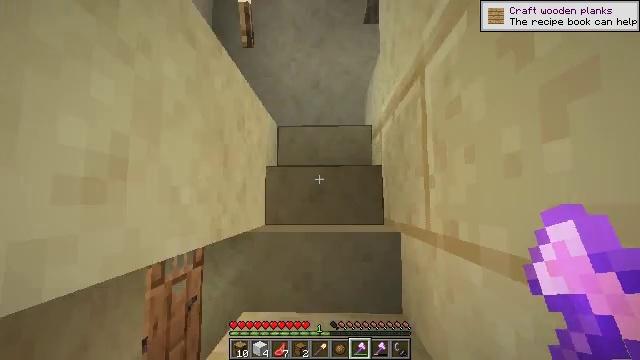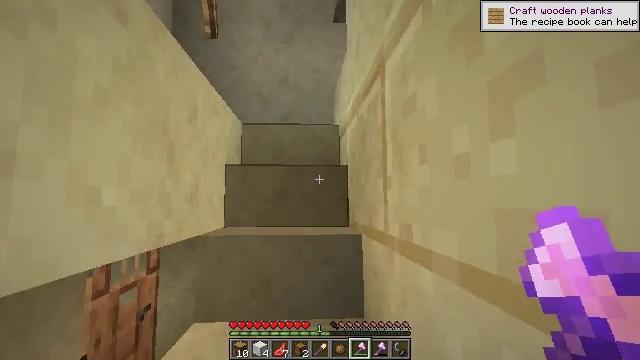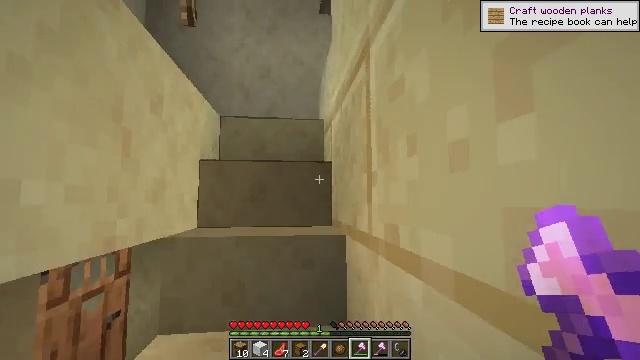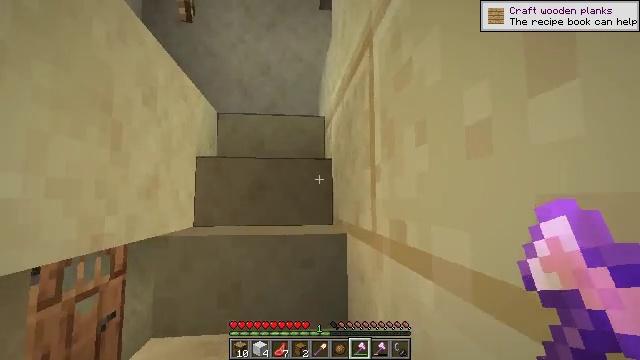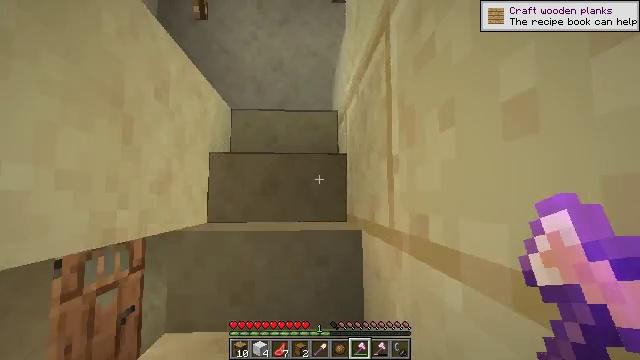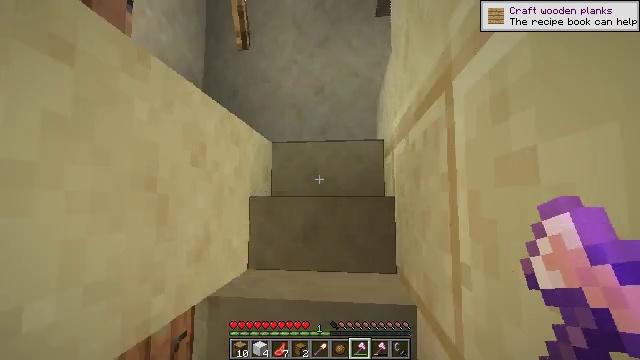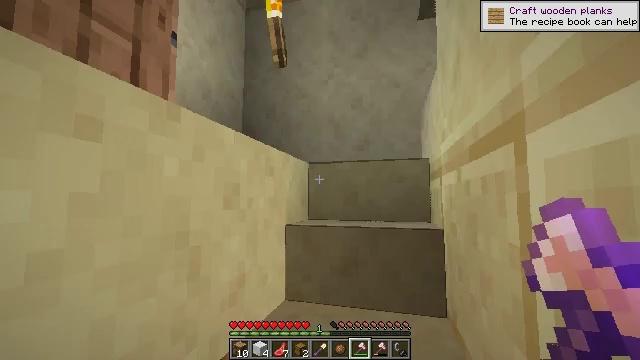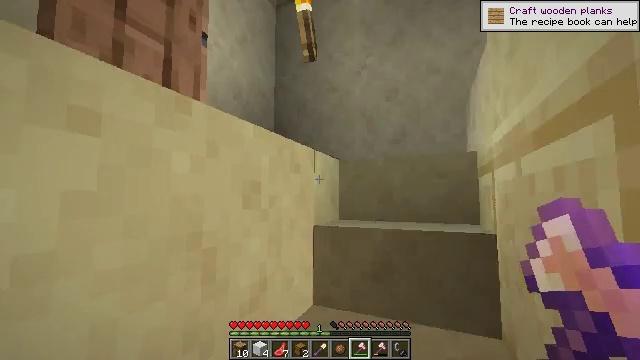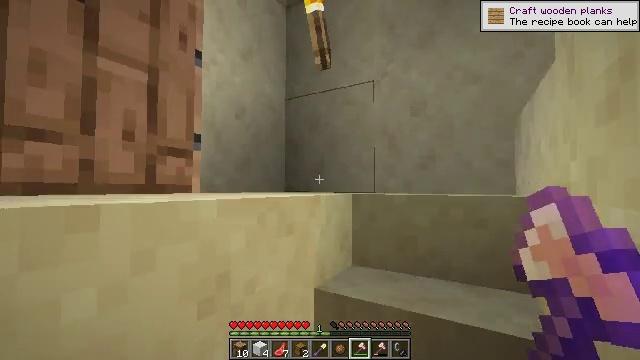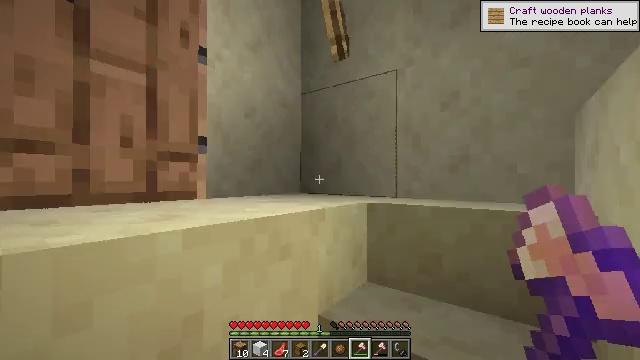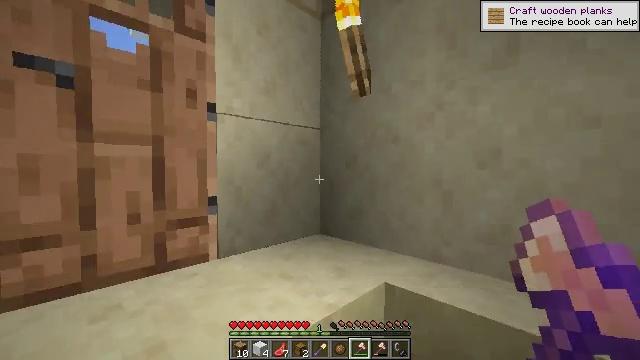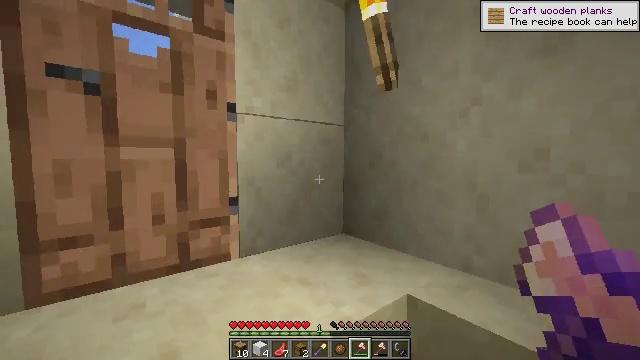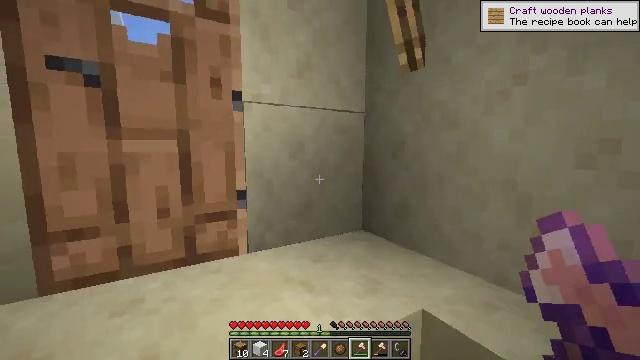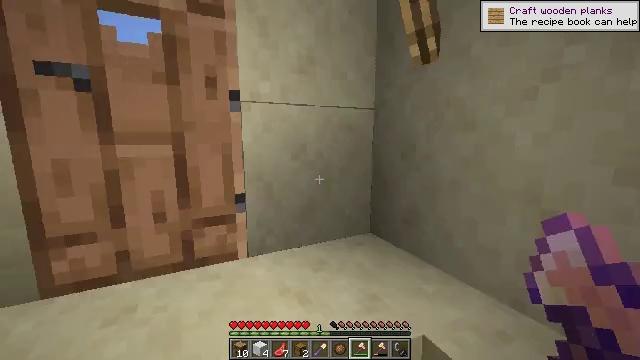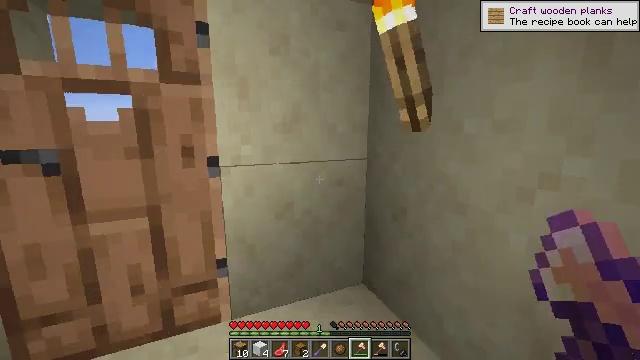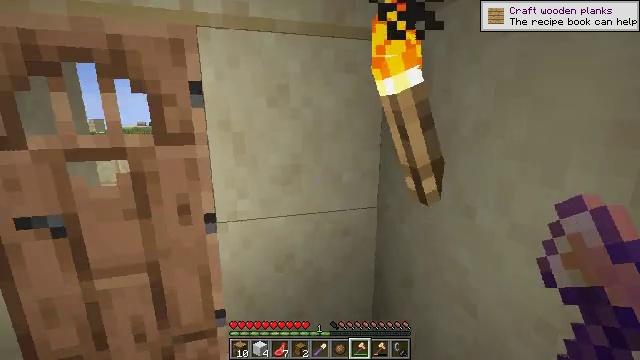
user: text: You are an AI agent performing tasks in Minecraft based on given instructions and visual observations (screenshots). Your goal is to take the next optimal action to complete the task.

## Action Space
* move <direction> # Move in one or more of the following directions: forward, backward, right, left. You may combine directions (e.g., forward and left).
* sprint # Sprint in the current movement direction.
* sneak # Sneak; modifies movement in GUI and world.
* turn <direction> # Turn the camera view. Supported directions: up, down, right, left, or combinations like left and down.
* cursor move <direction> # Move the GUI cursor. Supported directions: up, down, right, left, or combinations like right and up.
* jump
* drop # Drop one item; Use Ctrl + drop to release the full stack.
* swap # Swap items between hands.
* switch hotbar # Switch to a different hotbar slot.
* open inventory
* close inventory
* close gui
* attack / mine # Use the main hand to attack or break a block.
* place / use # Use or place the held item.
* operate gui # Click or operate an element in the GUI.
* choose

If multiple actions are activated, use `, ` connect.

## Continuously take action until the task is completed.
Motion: motion action
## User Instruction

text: Left-click to mine the lectern.
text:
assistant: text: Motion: move forward and move right, turn right
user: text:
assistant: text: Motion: move right, turn right
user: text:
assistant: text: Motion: move right
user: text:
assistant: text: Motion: move forward and move right, turn left
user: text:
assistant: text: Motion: move forward and move right, turn left
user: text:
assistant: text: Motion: move forward and move right, turn left
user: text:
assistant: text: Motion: move forward and move right, turn left
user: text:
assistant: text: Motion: move forward and move right, turn left and down
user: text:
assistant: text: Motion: move forward and move right, turn left and down
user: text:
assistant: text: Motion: move forward and move right, turn left and down
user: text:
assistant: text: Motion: move forward and move right, turn left and down
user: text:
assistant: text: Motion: move forward and move right, turn left and down
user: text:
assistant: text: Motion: move forward and move right, turn left and down
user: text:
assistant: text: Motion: move forward and move right, turn left and down
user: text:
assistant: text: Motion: move forward and move right, turn left and down
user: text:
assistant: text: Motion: move forward and move right, turn left and down
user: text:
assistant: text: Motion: move forward and move right, turn left and down
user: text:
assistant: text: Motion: move forward and move right, turn left and down
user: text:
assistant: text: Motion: move forward, turn left and down, use / place
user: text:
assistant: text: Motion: move forward, turn left and down, use / place
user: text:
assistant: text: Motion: move forward, turn left, use / place
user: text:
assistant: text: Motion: move forward, turn left, use / place
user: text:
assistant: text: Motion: move forward
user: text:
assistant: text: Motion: move forward and move left
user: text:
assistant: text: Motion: move forward and move left
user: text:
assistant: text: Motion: move forward and move left
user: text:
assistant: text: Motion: move forward and move left, use / place
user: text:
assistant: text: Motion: move forward, use / place
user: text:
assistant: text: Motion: move forward and move right, turn right, use / place
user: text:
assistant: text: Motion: move forward and move right, turn right